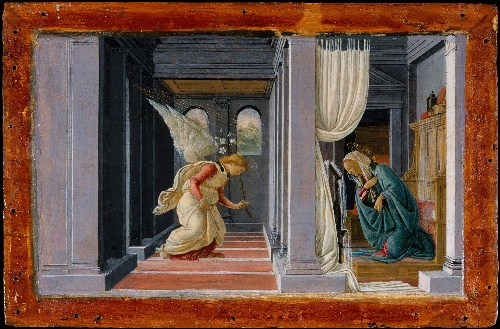
Title: The Annunciation
Artist: Botticelli (Alessandro di Mariano Filipepi)
Artist bio: Italian, Florence 1444/45–1510 Florence
Date: ca. 1485–92
Object type: Painting
Classification: Paintings
Medium: Tempera and gold on wood
Dimensions: 7 1/2 x 12 3/8 in. (19.1 x 31.4 cm)
Department: Robert Lehman Collection
Credit line: Robert Lehman Collection, 1975
Accession year: 1975
Repository: Metropolitan Museum of Art, New York, NY
Tags: Virgin Mary|Bedrooms|Archangel Gabriel|Annunciation